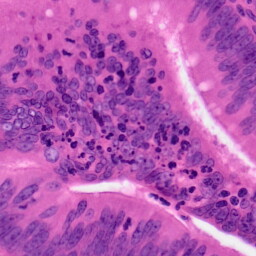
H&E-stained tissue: Colon